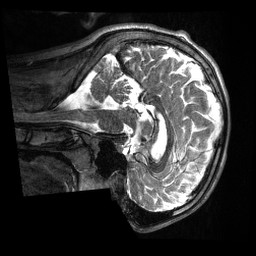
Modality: T2w
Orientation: sagittal
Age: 21
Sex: male